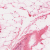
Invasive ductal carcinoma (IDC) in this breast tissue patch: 0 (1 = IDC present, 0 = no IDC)